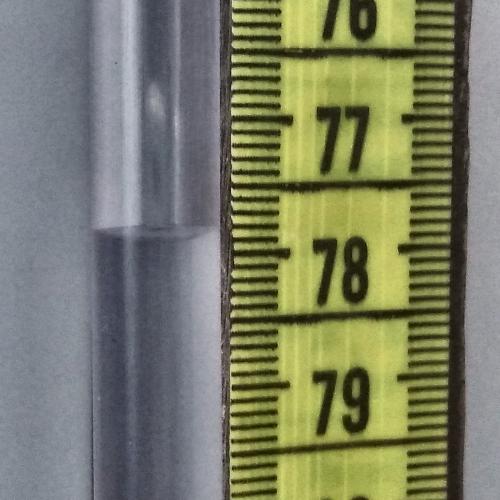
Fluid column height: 77.9 cm